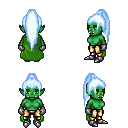
a pixel art fantasy rpg character, female body template, orc, green skin, green cape, gold greaves, white cyan extra-long topknot hairstyle, metal gloves, metal boots, four views (front, back, left, right), 2x2 character sprite sheet, small pixel art, hard edges, no anti-aliasing